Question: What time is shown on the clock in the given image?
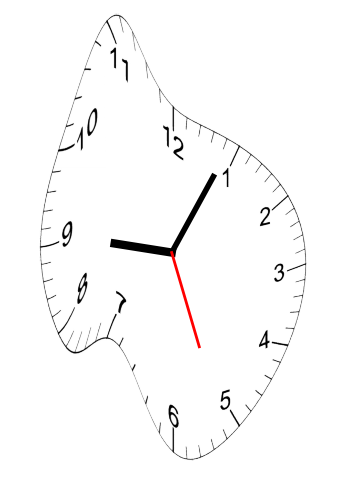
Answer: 09:04:26